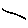
Label: line